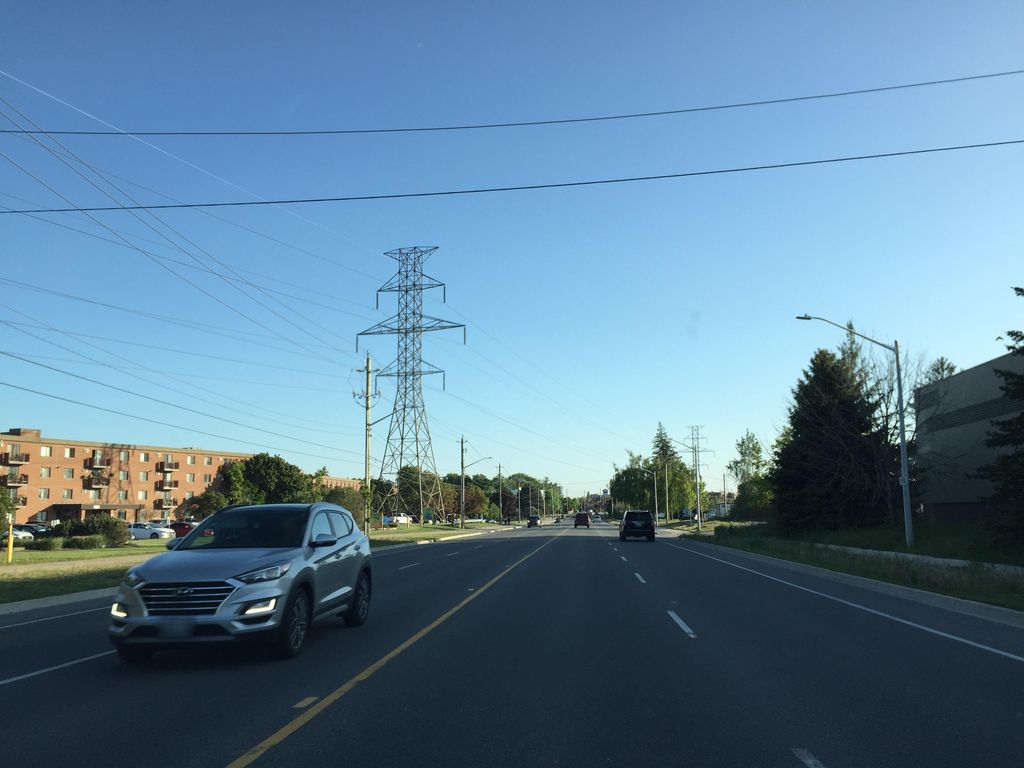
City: kitchener-waterloo